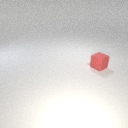
small red rubber cube